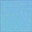
Piece: xx